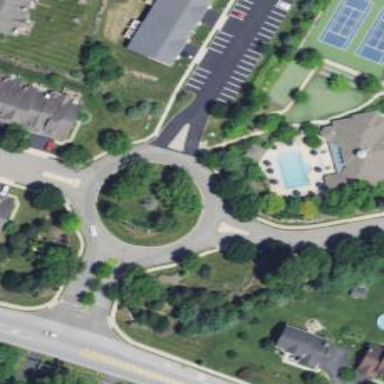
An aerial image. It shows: Residential road with roundabout.